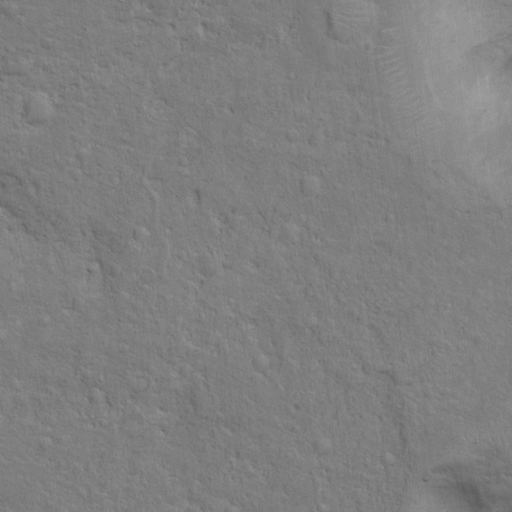
Objects detected: cone, cone, cone